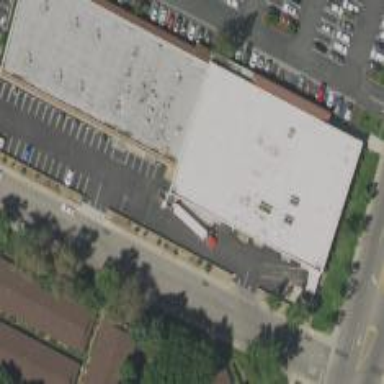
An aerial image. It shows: Retail building.